Aerial crown-view tile of a tropical tree (Barro Colorado Island, Panama), acquired 20240918:
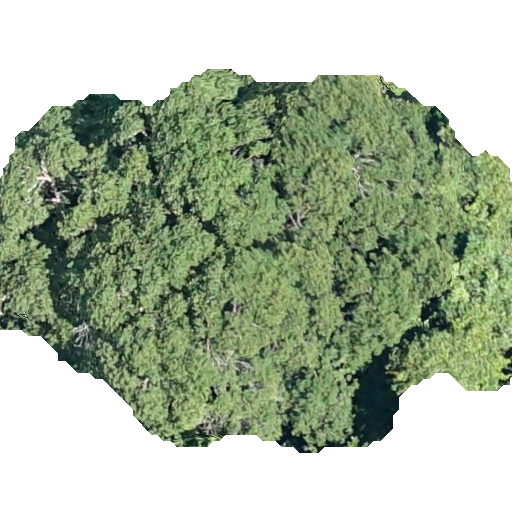
Species: Calophyllum longifolium
GBIF accepted scientific name: Calophyllum longifolium
Crown area: 257.494 m²